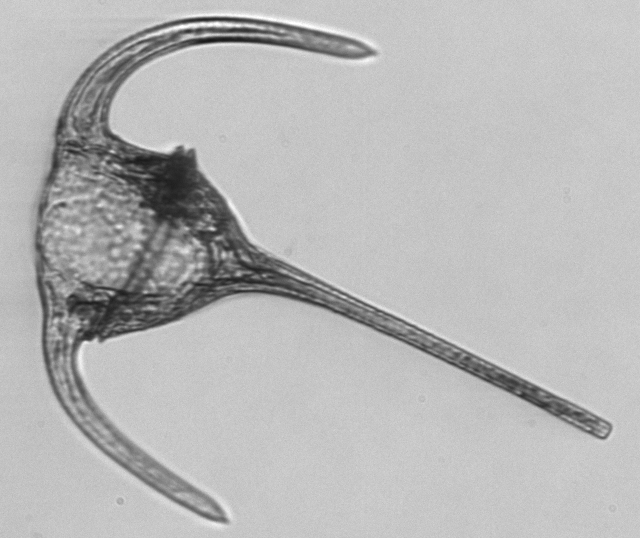
Label: Tripos